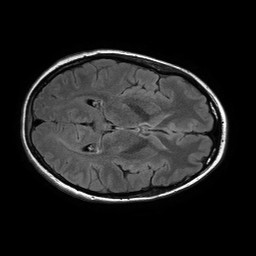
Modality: FLAIR
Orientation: axial
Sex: female
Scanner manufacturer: philips
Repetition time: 11 s
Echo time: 0.125 s